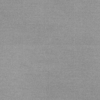
Label: dusty